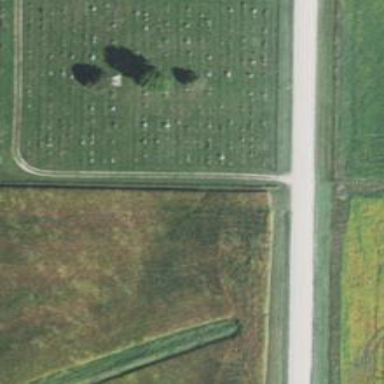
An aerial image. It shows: Cemetery.